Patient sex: M
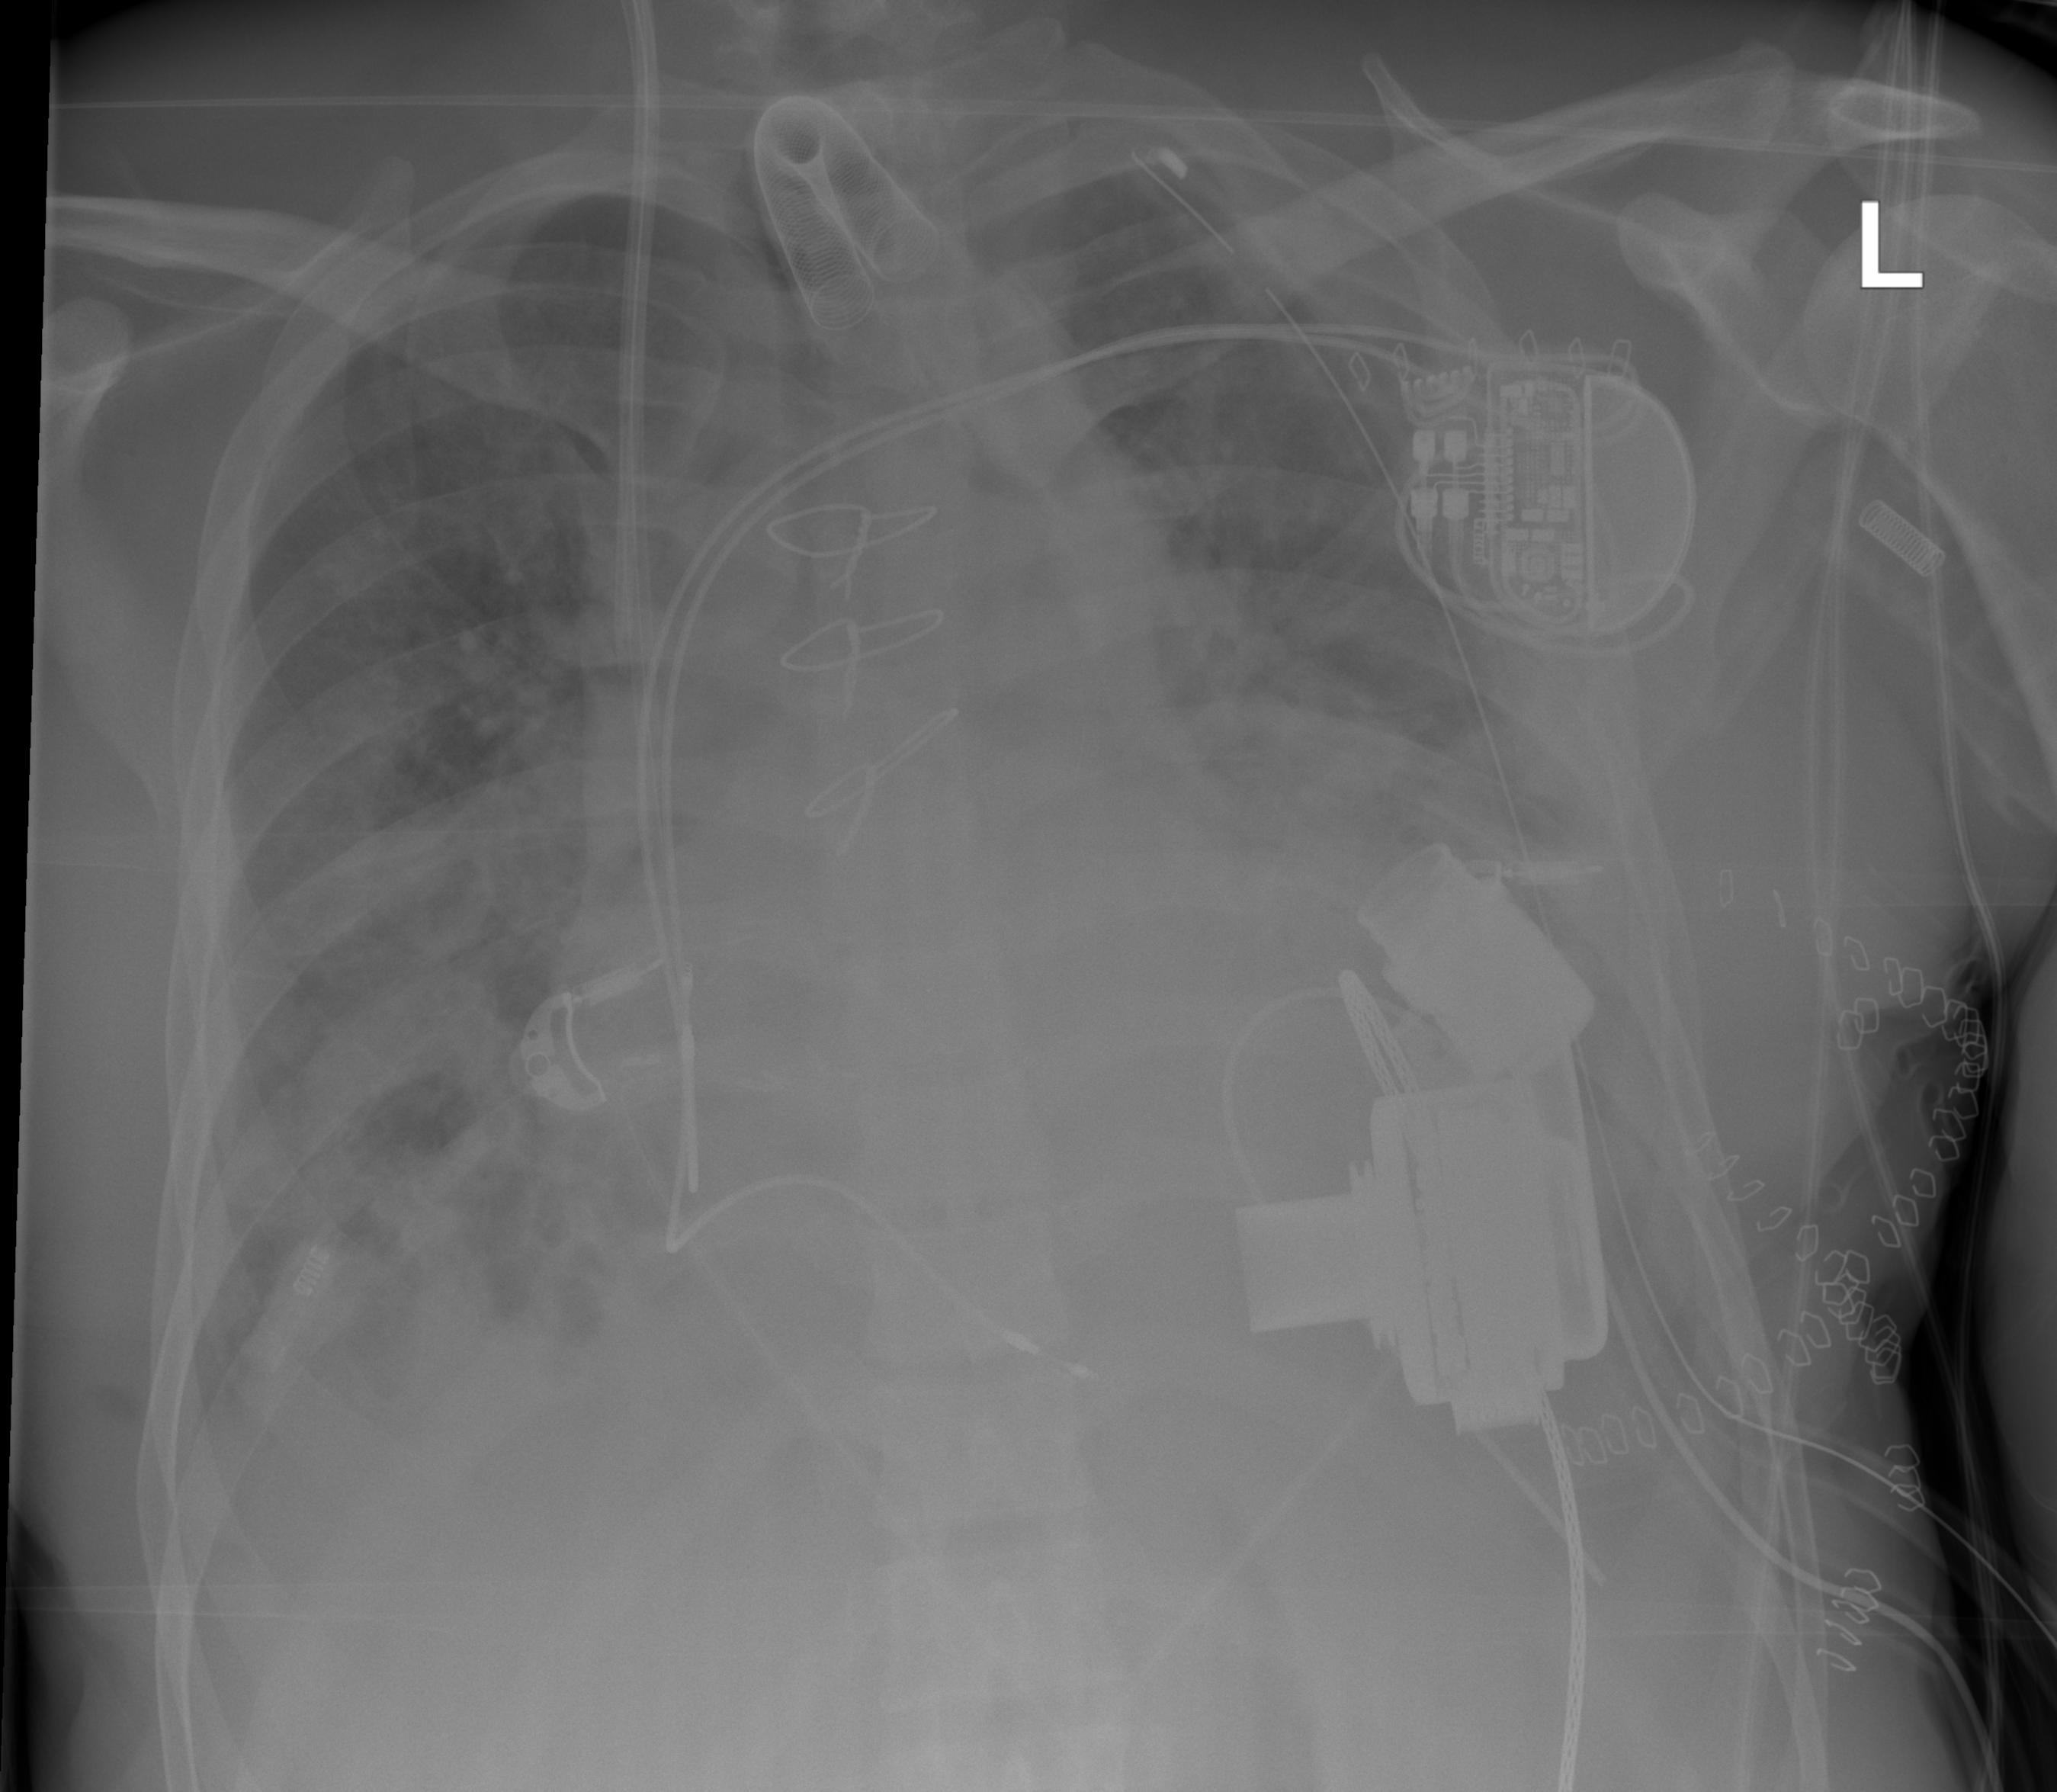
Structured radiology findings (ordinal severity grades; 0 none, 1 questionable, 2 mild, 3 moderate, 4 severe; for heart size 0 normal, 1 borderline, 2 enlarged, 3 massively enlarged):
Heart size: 2
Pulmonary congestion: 2
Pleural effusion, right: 2
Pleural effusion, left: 2
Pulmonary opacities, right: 3
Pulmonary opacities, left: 2
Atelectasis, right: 2
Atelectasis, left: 2